Question: Here is a <URL> link.
The page looks the same way in Chrome, FF, Safari, but not in IE10.
It should be:
'''
1A 2A 3A 4A
1B 2B 3B 4B
1C 2C 3C
1D 2D 3D
'''
Why doesn't it look in IE10 the same way as in Chrome, FF, Safari? How to fix the IE10 issue? Is that a bug?
Otherwise, I would found the solution and won't ask this question.
Here are the images how it looks in Chrome vs IE10:

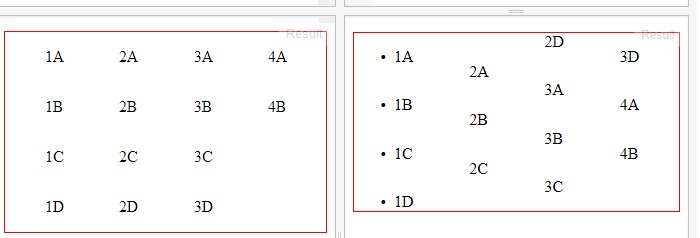
Answer: The most simple solution to have a cross browser solution (i mean recent browsers) is to use '<li>' as blocks.
Position 'display: inline-block' css property on your '<li>', and then use 'float' and 'width' properties to position them as you want. And you can do responsive design with this.